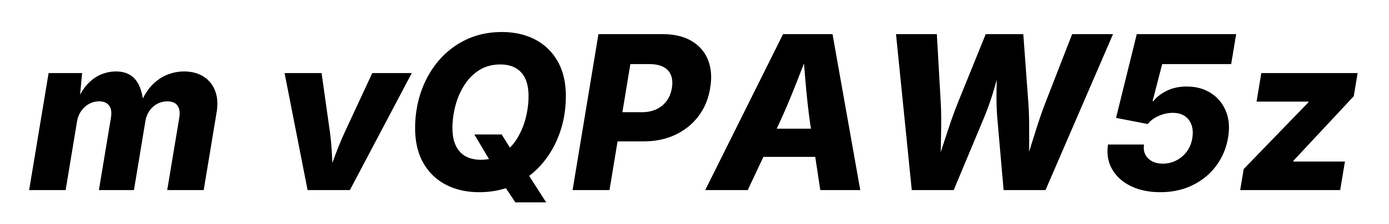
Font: Inter-Italic_ExtraBold_Italic